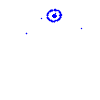
Particle: pion